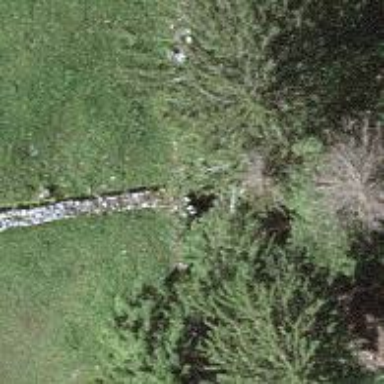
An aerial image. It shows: Wall made of dry stone.